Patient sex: F
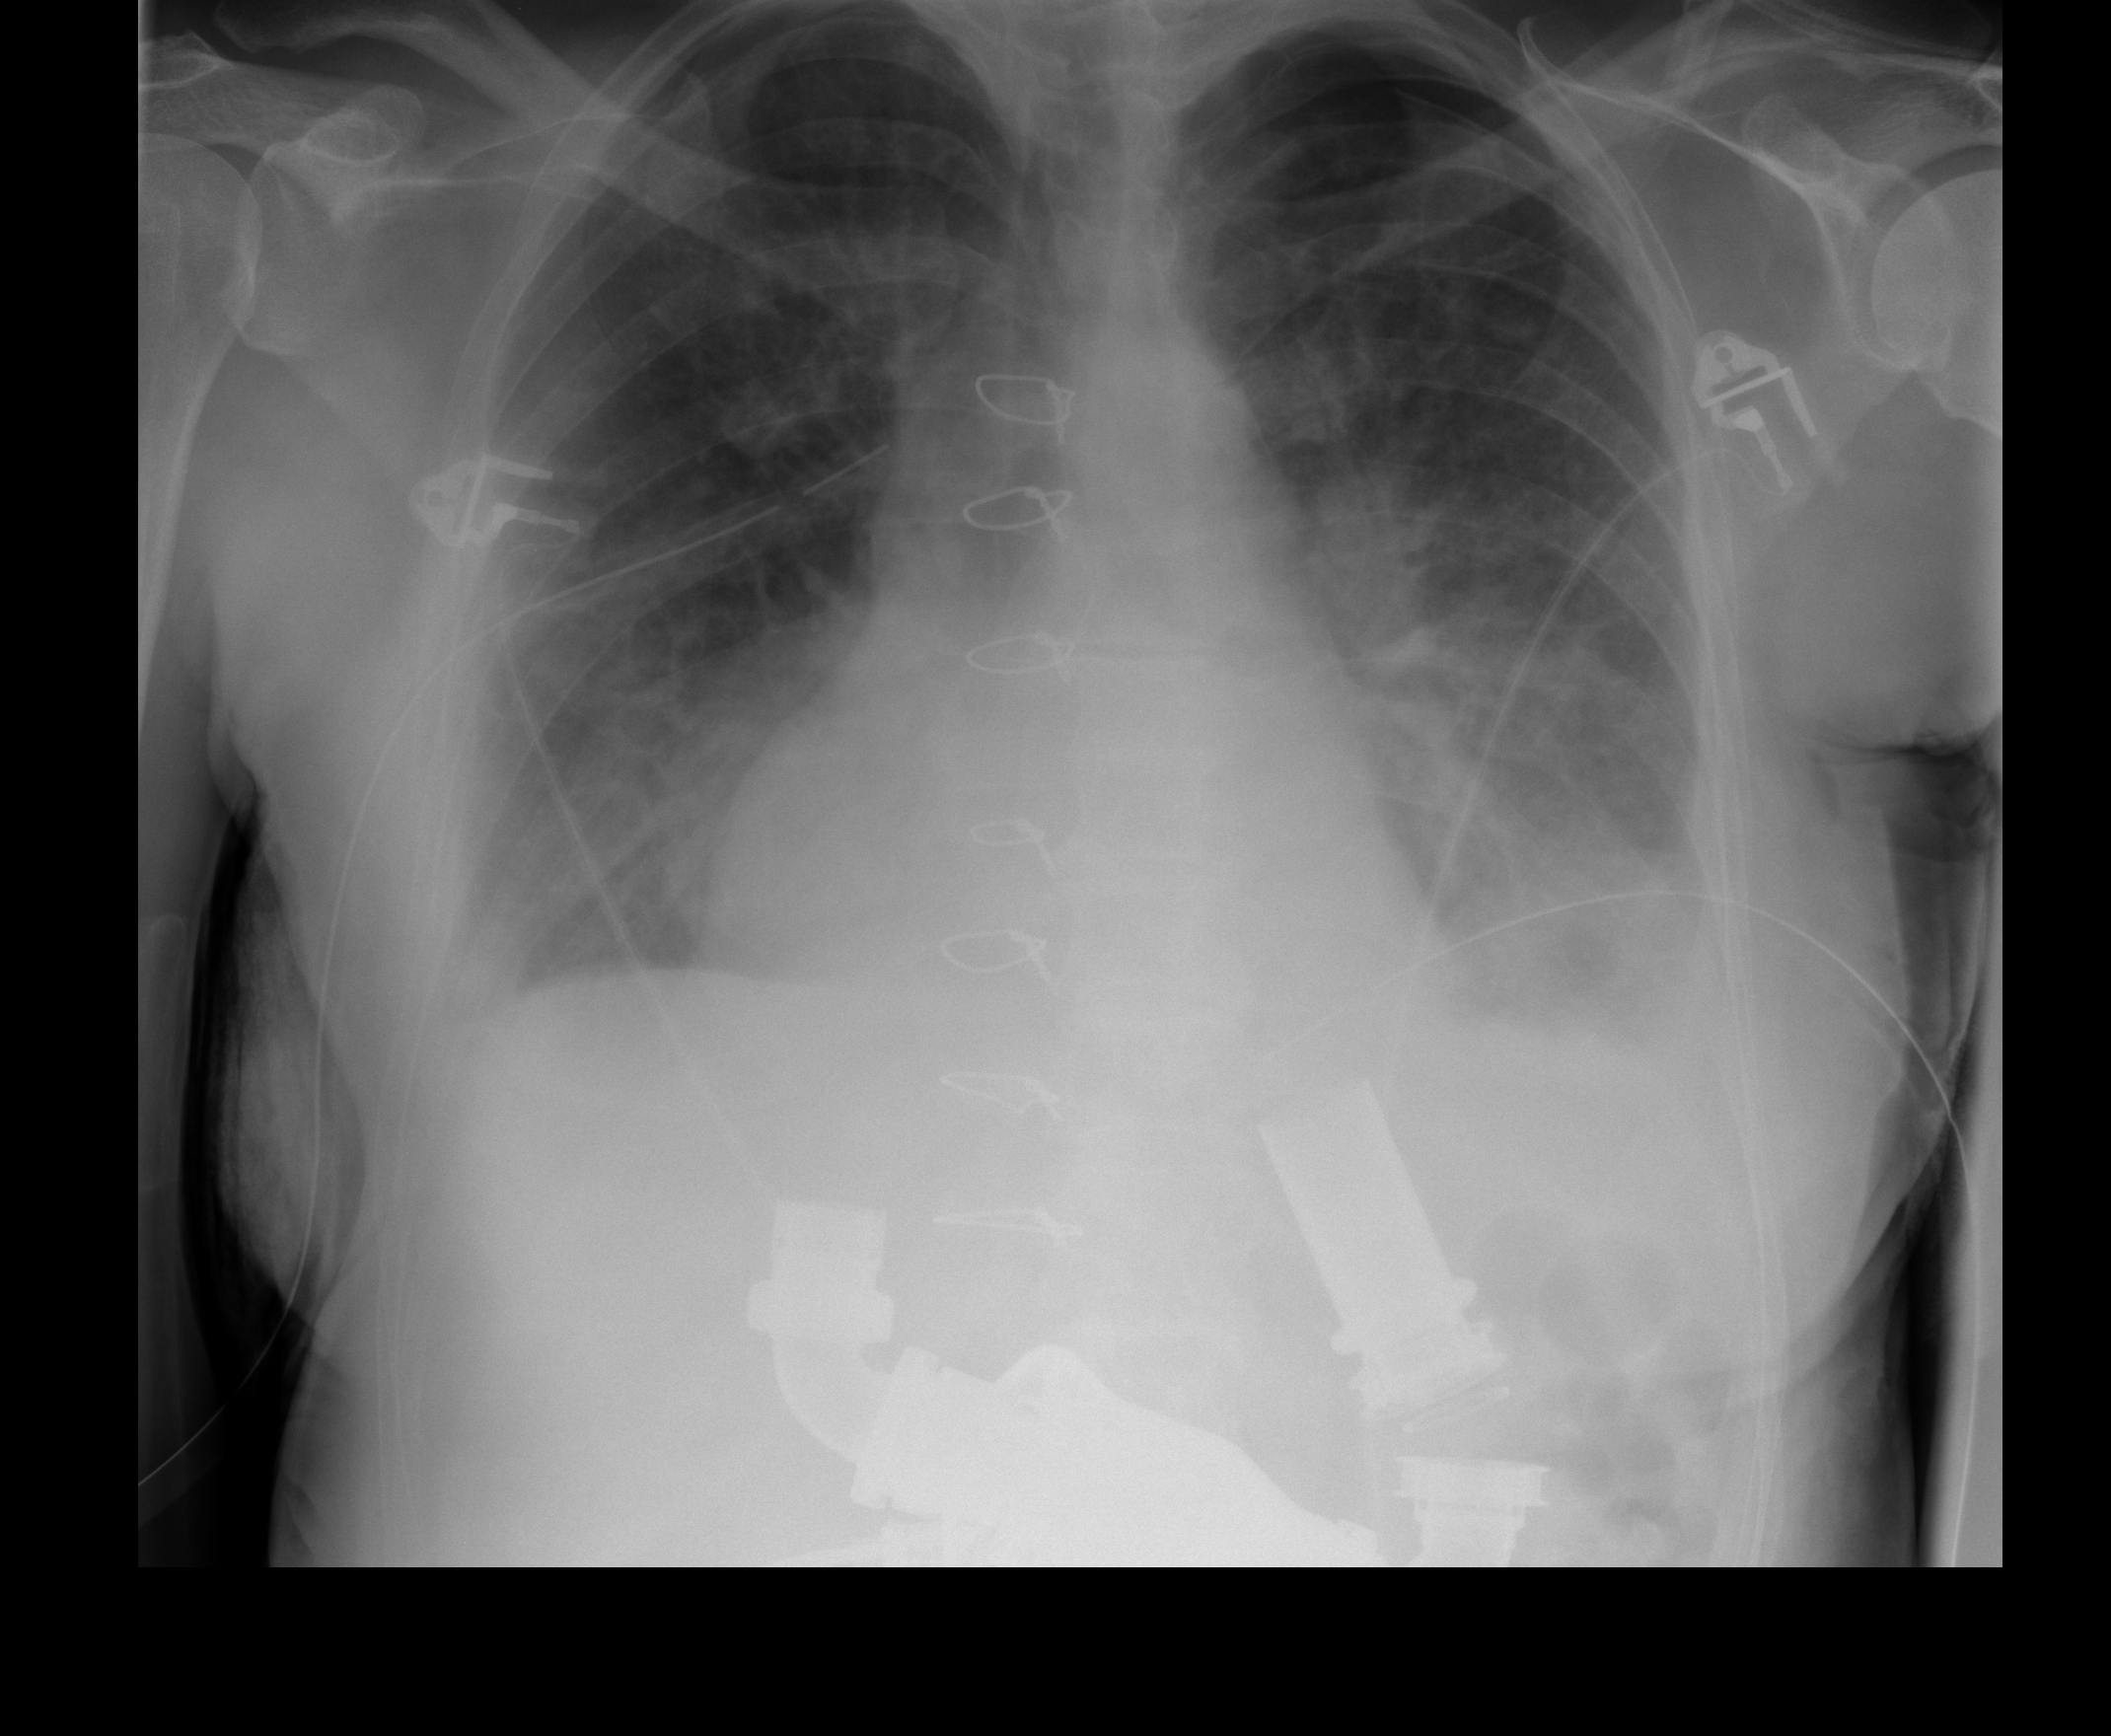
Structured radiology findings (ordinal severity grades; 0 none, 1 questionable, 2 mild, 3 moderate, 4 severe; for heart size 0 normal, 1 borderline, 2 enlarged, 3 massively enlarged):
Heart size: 2
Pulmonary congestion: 2
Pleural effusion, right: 2
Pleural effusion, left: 2
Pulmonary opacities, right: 2
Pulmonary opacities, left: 3
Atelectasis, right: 2
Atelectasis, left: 3